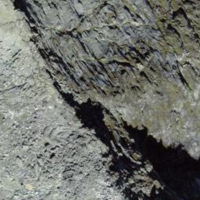
EUNIS habitat code: 48
Species observed at this site:
Pyrrhocorax graculus